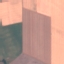
Label: AnnualCrop